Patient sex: M
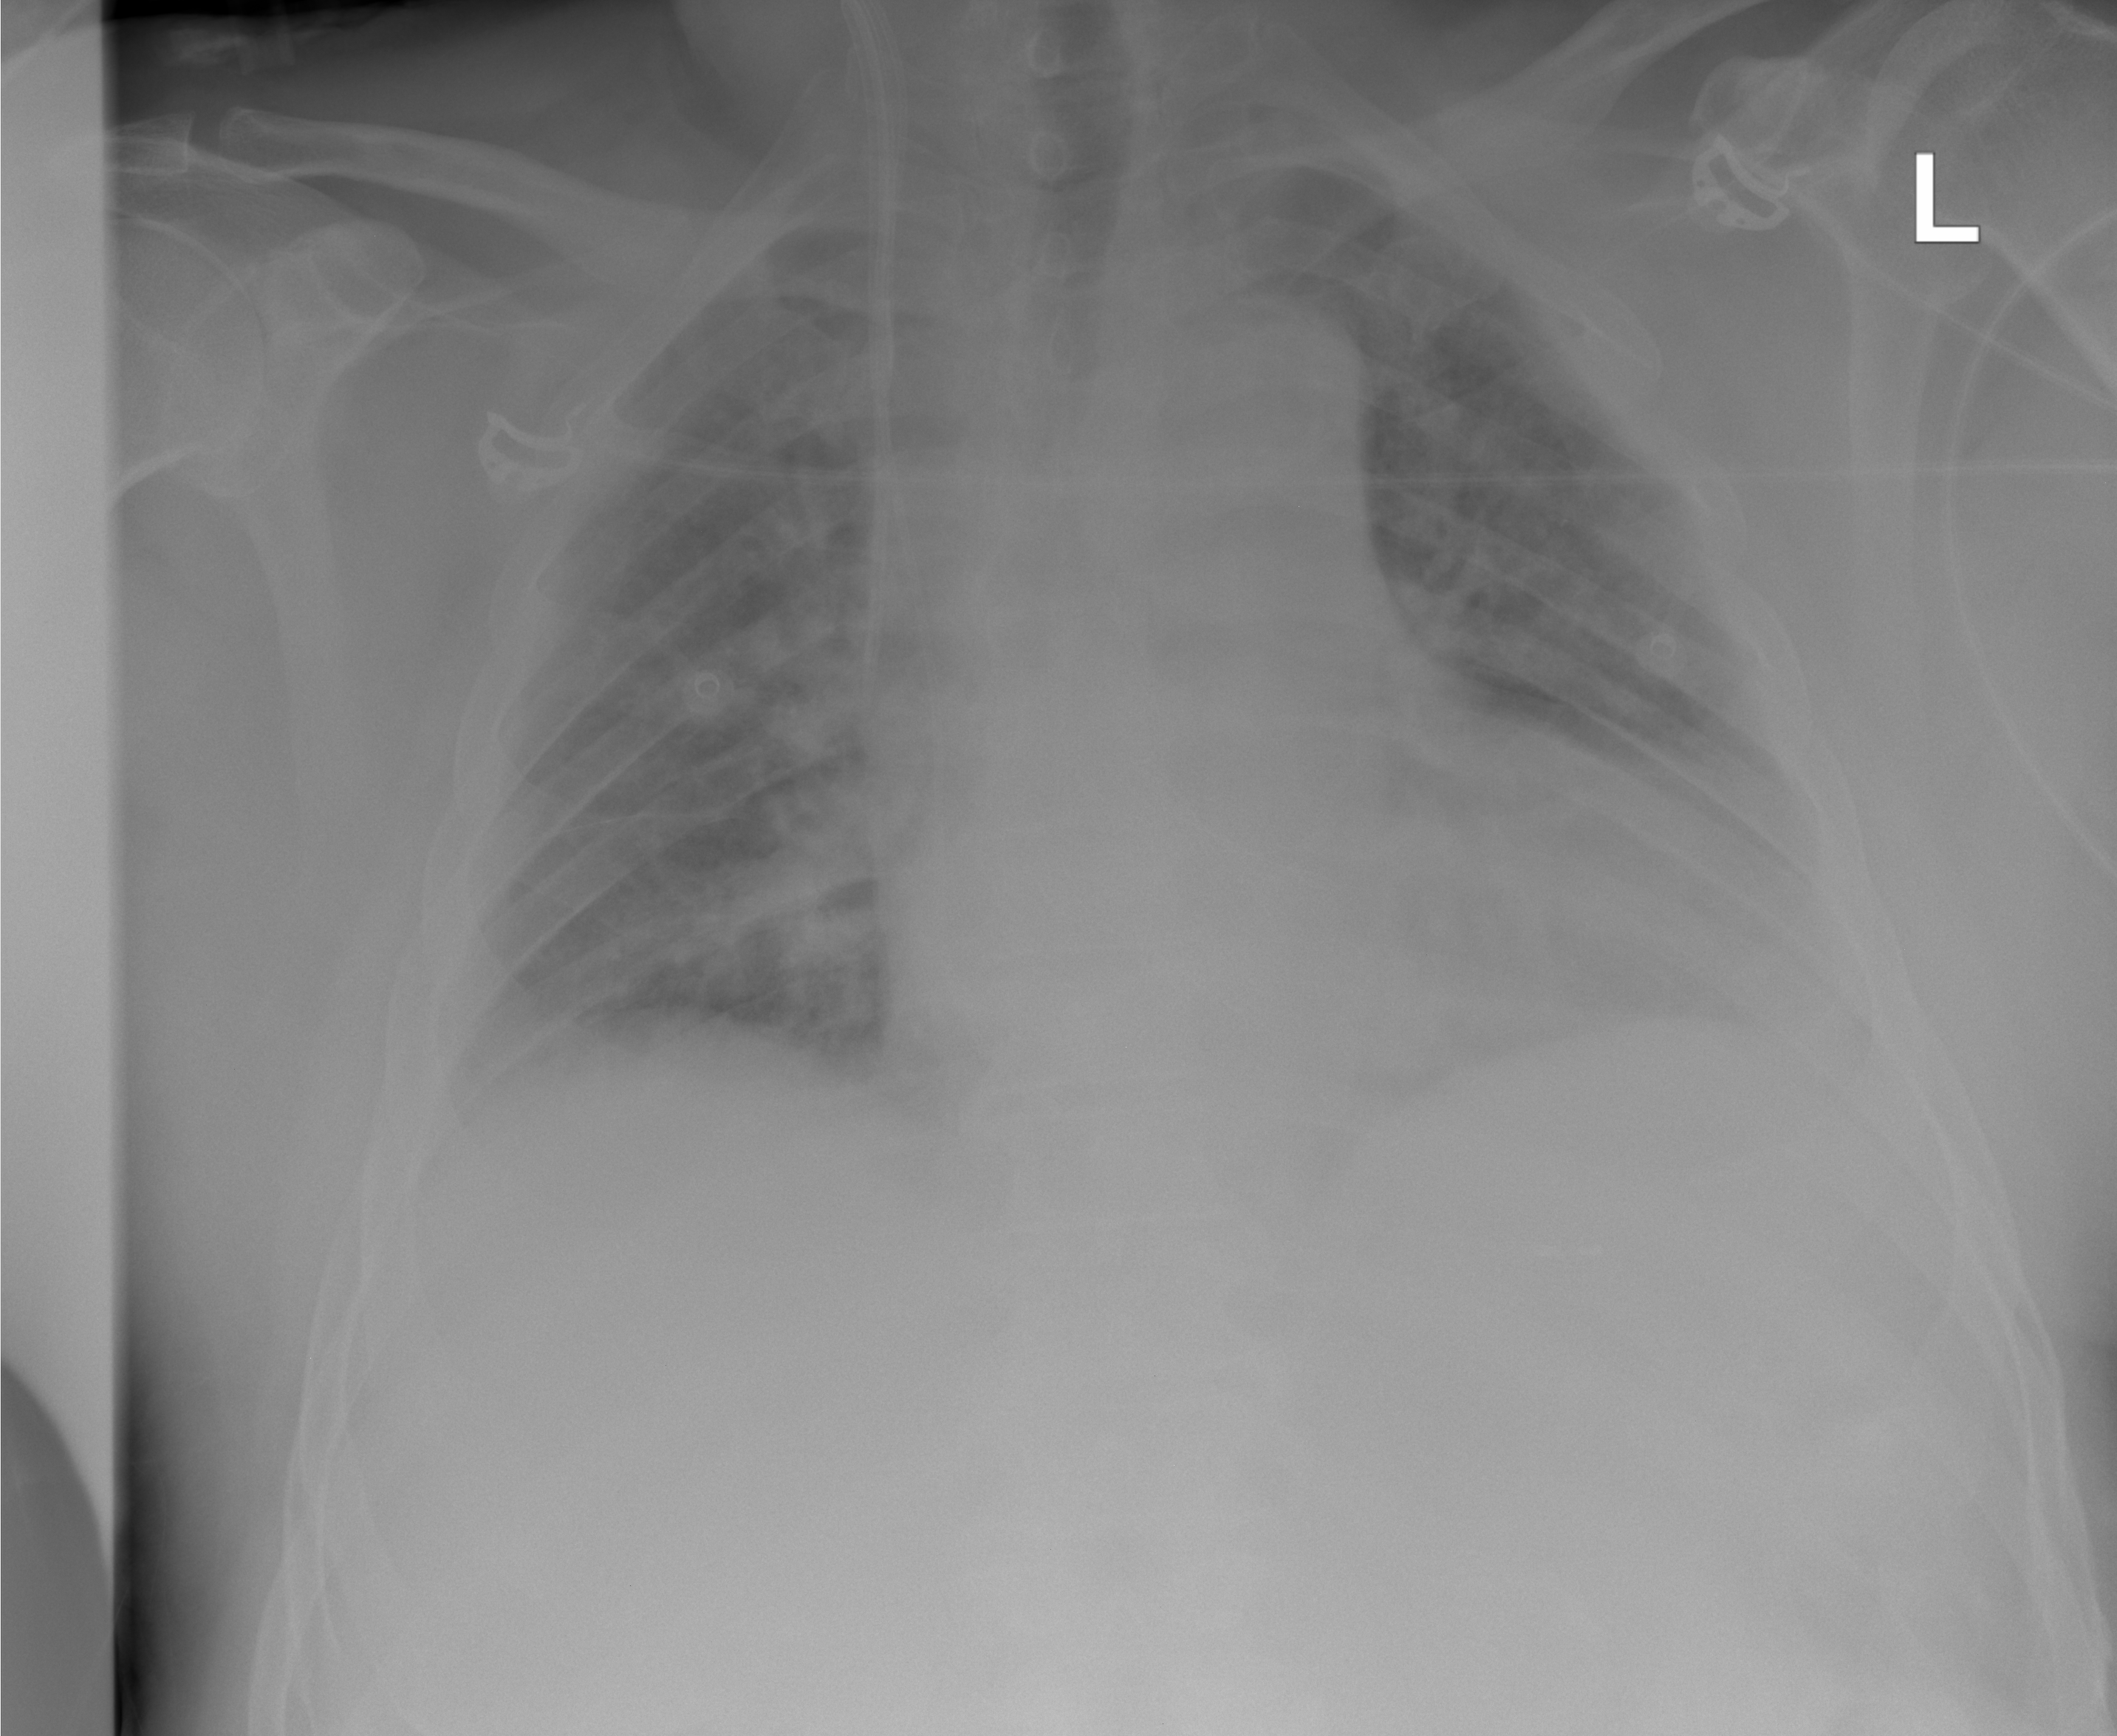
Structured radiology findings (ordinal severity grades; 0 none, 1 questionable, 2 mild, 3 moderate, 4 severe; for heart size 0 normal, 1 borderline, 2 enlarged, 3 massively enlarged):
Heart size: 2
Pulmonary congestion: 2
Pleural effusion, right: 0
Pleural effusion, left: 0
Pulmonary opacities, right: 0
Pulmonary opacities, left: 0
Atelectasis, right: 0
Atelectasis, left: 0